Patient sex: M
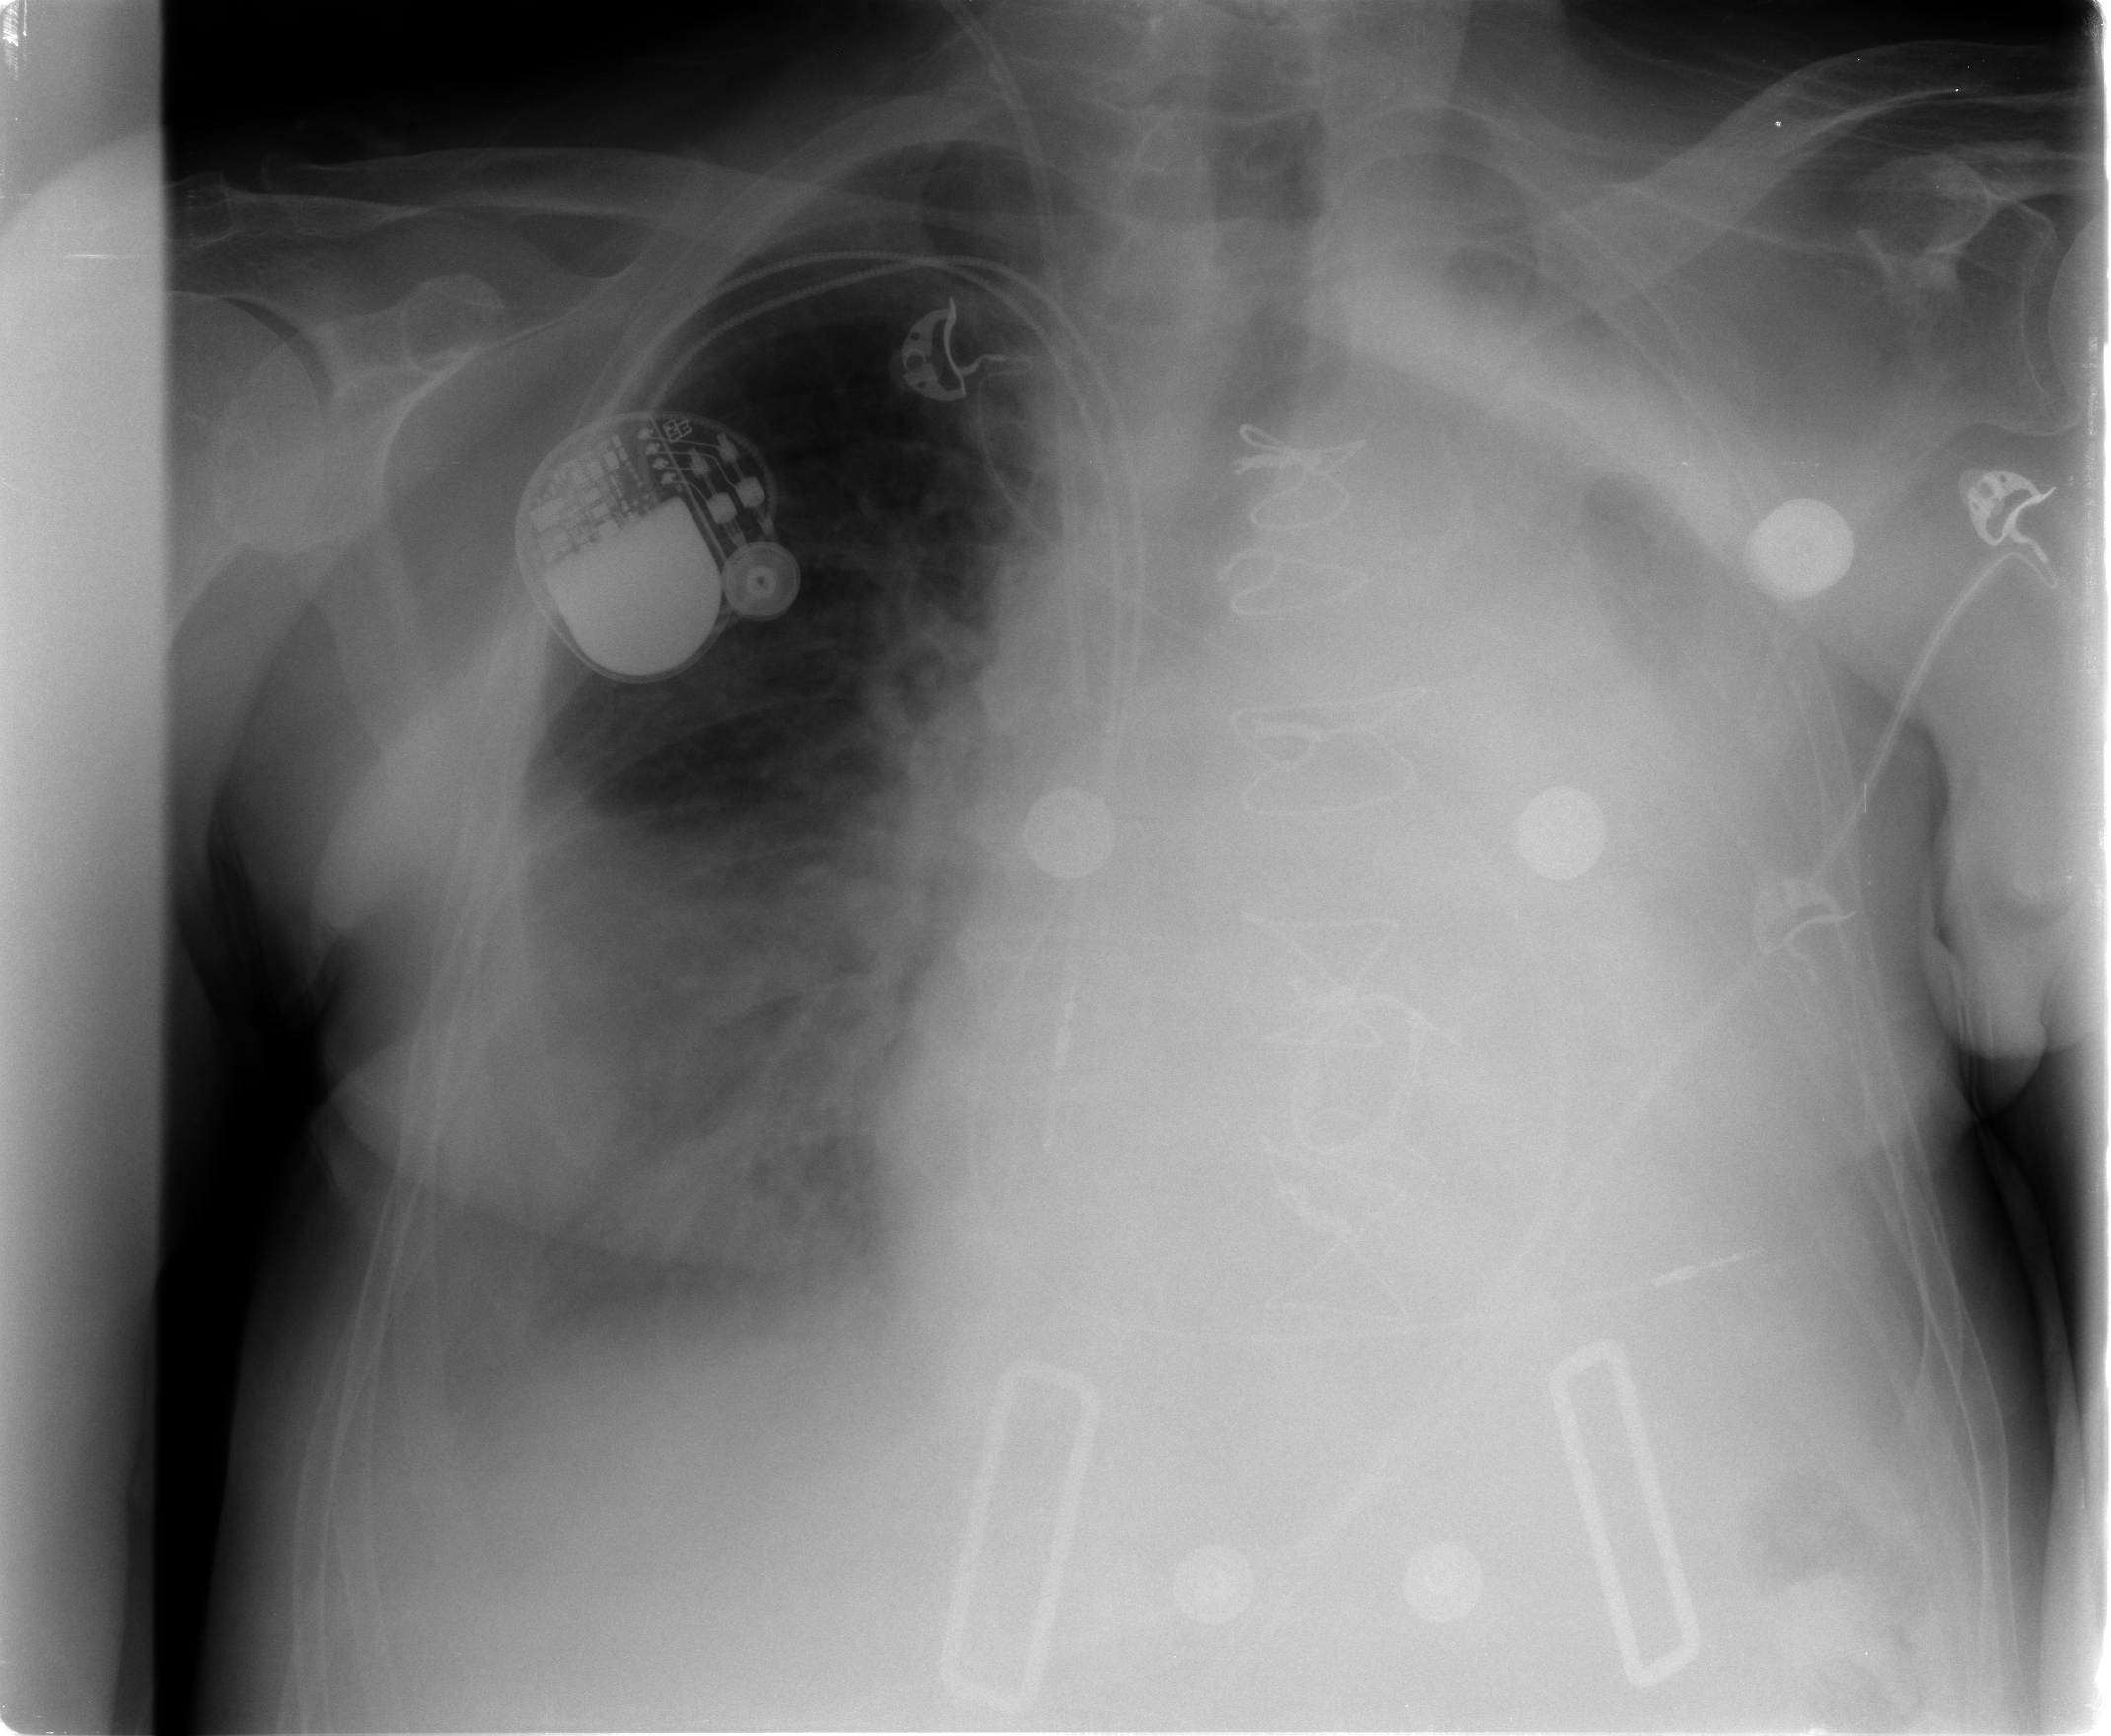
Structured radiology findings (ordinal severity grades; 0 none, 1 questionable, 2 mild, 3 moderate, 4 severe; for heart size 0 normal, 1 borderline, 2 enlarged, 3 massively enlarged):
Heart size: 1
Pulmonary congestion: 3
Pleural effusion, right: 2
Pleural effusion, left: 4
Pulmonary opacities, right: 2
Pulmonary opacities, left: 2
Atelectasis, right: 3
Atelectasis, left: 2